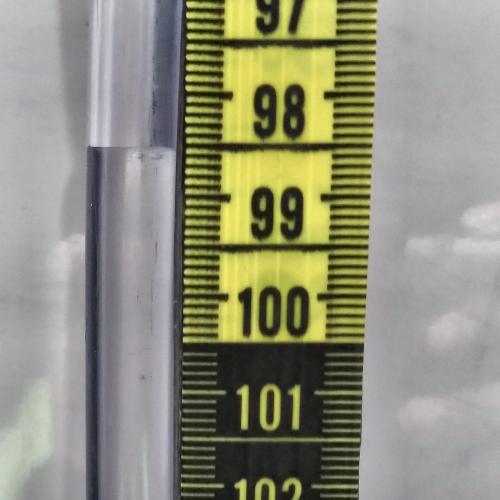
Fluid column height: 98.5 cm